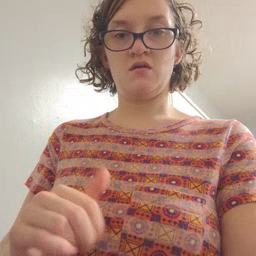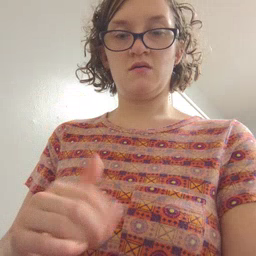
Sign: jacket